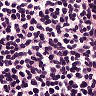
Metastatic tissue present: no